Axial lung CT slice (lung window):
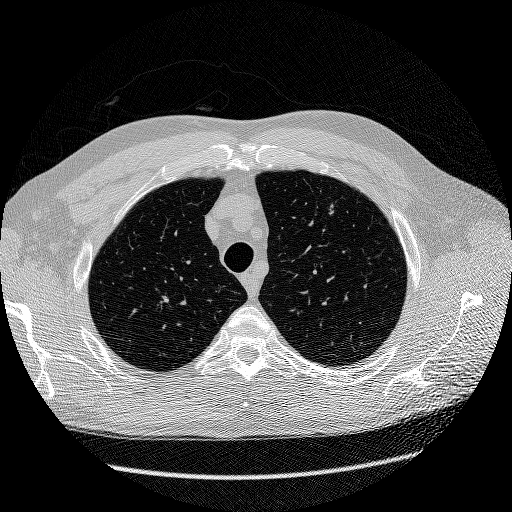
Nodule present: no